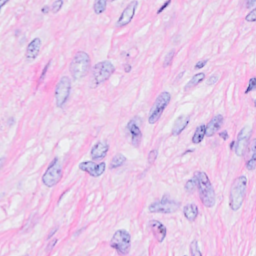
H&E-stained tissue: Breast